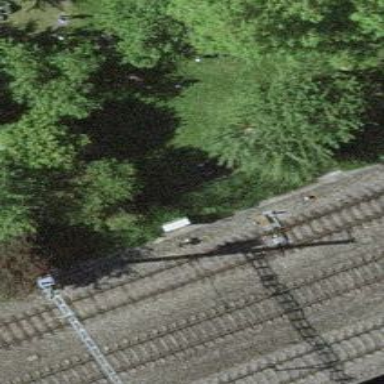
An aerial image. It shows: Rail spur service.